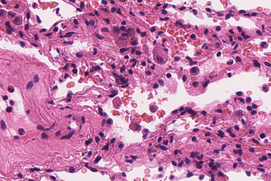
Tumor epithelial tissue: no
Tumor-associated stroma tissue: no
Normal tissue: yes